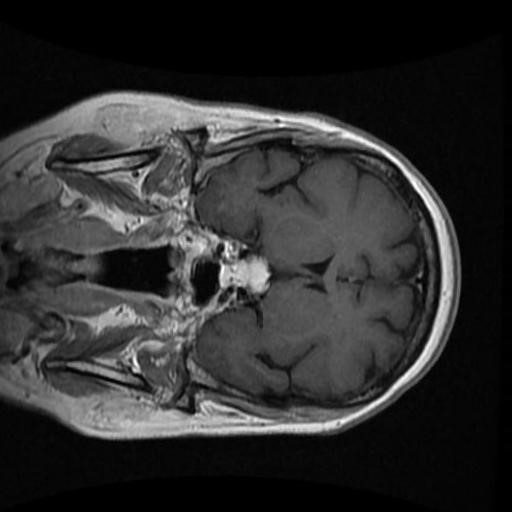
Label: brain_menin